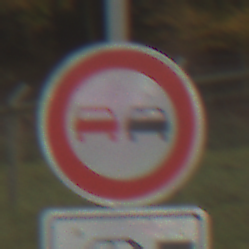
Verkehrszeichen: Ueberholverbot
Zusatzzeichen unten: HinweisDurchSinnbild15
Umgebung: Outdoor, Nature
Tageszeit: SunriseSunset
Wetter: PartlyCloudy
Licht: Natural
Jahreszeit: NotSpecified
Kontrast: LowContrast